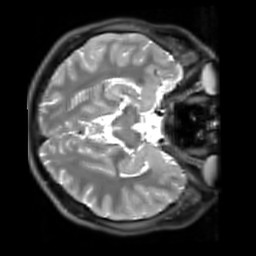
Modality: PDw
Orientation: axial
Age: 26
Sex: male
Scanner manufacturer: siemens
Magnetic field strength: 3 T
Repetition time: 11.88 s
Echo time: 0.014 s